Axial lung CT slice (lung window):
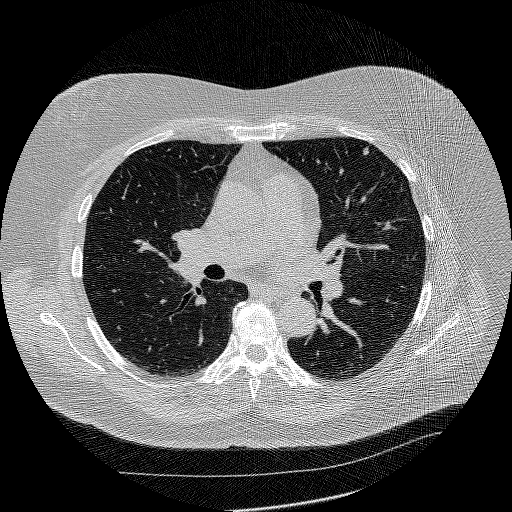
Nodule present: yes
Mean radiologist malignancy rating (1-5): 3.25